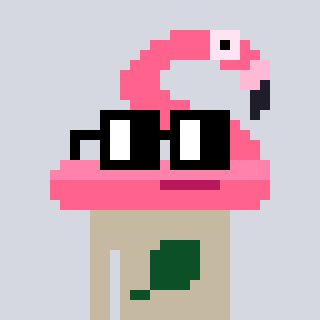
a pixel art character with square black glasses, a flamingo-shaped head and a bege-colored body on a cool background